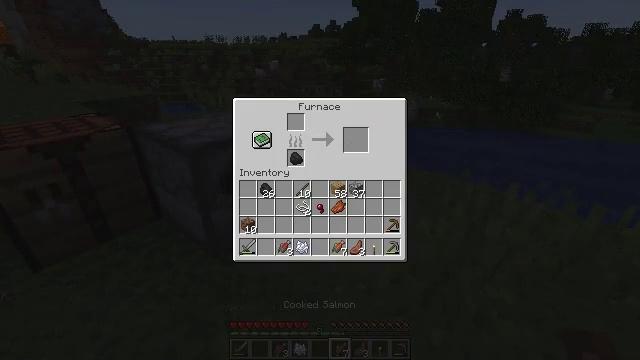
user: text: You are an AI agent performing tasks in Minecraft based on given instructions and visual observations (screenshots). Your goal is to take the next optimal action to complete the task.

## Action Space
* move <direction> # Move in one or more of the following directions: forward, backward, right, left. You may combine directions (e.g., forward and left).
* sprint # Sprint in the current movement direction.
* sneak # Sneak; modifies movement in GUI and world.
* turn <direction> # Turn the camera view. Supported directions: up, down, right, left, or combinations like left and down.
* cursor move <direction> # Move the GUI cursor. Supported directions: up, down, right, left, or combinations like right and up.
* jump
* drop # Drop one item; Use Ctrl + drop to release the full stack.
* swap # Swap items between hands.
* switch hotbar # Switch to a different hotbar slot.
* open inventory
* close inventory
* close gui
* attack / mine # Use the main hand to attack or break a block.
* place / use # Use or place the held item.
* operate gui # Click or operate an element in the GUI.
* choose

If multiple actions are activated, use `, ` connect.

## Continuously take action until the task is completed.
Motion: motion action
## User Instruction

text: Cook salmon to get cooked salmon.
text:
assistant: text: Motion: sneak